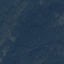
Land use / land cover: Forest